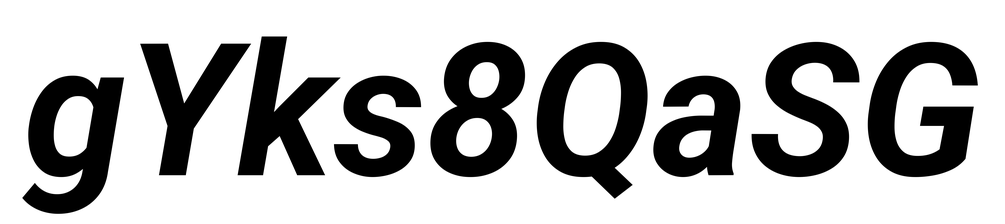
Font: Roboto-Italic_Bold_Italic